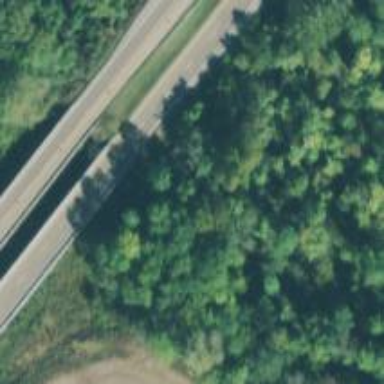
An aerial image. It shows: Bridge over dual carriageway trunk highway.